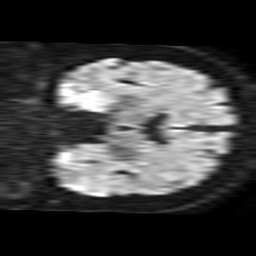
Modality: TRACE
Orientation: coronal
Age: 44
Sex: male
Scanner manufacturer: philips
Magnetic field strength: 1.5 T
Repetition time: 3.509 s
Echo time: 0.07078 s